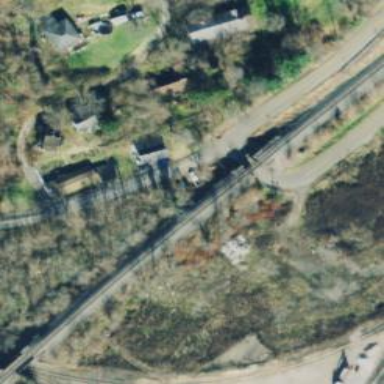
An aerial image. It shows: Railway bridge.